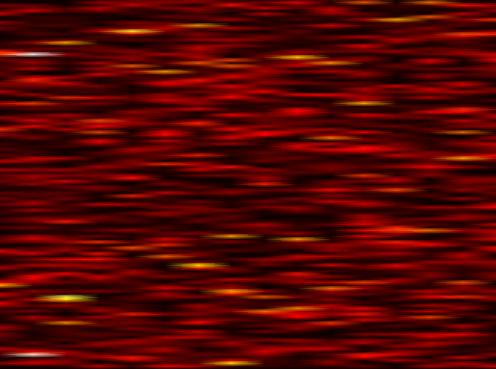
Label: FBMC